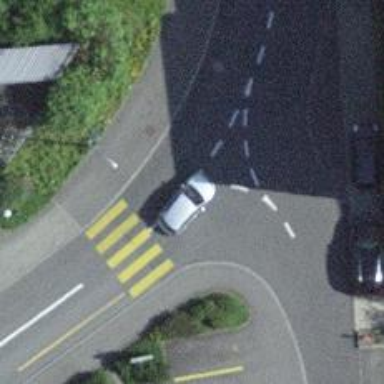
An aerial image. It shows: Uncontrolled zebra crossing with zebra markings.